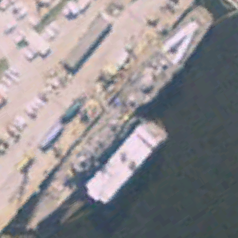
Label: cruiser